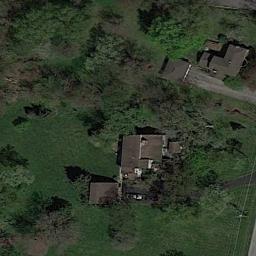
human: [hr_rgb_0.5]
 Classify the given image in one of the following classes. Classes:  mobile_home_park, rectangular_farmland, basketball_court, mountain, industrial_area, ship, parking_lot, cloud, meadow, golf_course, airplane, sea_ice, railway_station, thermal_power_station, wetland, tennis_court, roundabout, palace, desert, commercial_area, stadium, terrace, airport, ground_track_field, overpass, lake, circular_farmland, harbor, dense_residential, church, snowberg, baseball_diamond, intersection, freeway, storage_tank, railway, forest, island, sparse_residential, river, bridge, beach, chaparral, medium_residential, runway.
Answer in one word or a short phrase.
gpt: sparse_residential